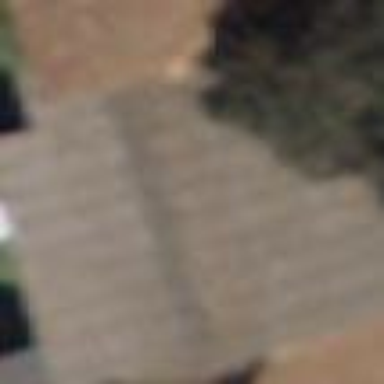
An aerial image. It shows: View of roof of building.